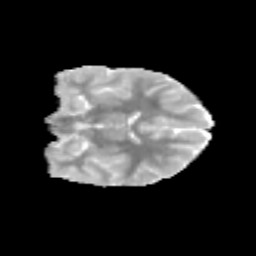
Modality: MD
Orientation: coronal
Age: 9
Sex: female
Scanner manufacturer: siemens
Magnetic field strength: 3 T
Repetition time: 3.8 s
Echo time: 0.07 s